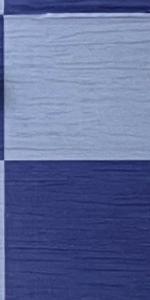
Label: Empty